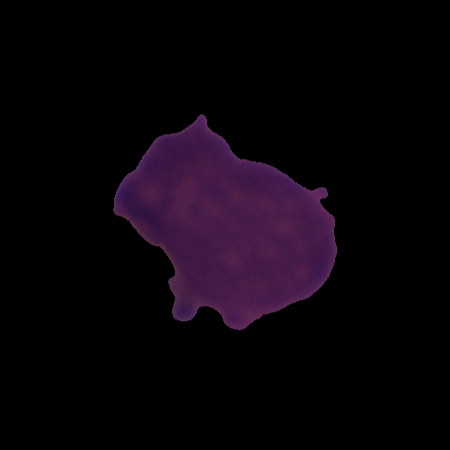
Label: cancer